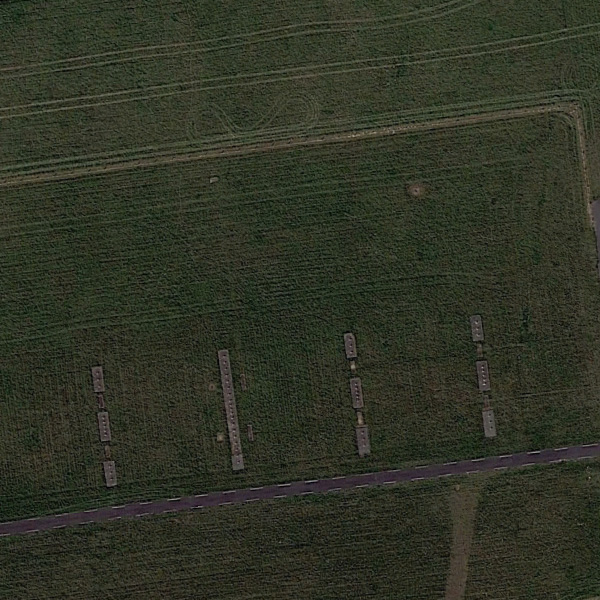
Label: Meadow